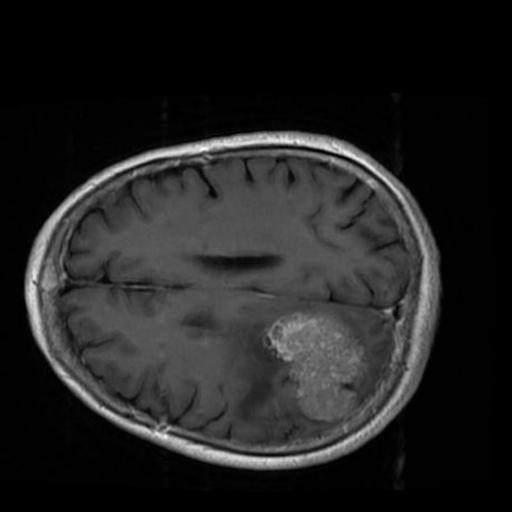
Label: brain_menin